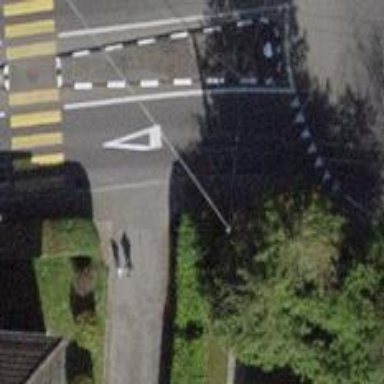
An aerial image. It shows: Tertiary road with trolley wires.